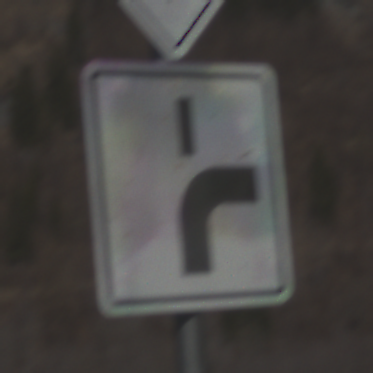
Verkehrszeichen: VerlaufVorfahrtsstrasse8
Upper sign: Vorfahrtsstrasse
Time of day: MorningAfternoon
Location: Outdoor (Nature)
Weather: PartlyCloudy
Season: NotSpecified
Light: Natural